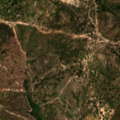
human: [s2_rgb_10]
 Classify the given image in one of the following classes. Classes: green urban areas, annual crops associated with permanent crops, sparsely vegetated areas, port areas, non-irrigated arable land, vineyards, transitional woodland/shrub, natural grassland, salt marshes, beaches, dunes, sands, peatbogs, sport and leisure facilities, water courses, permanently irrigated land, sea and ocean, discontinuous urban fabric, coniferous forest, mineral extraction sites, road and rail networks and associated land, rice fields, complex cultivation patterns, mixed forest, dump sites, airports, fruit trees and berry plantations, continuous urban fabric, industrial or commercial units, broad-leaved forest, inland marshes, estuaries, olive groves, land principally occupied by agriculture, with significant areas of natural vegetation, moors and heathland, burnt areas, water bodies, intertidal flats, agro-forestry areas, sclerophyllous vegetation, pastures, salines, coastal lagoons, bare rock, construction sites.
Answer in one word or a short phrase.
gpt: agro-forestry areas, broad-leaved forest, transitional woodland/shrub